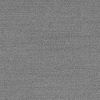
Atmospheric dust classification: dusty